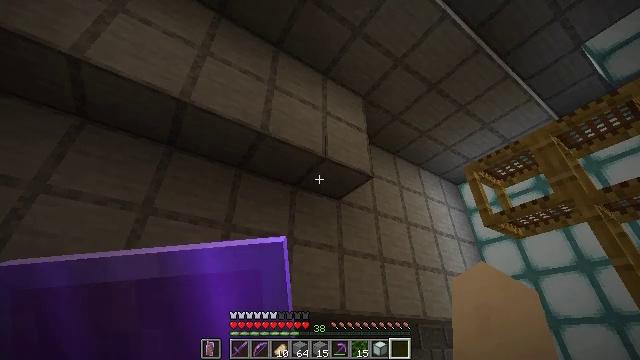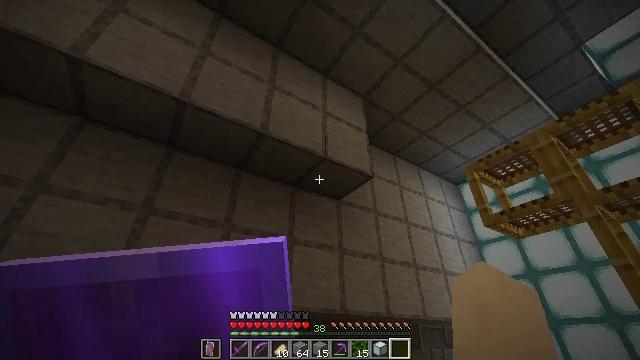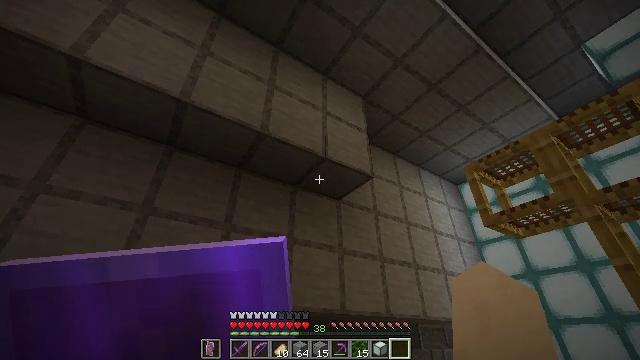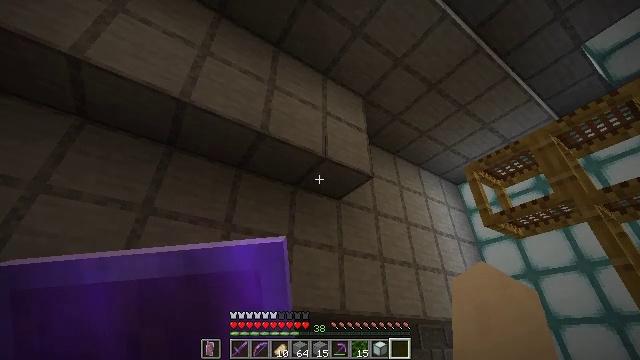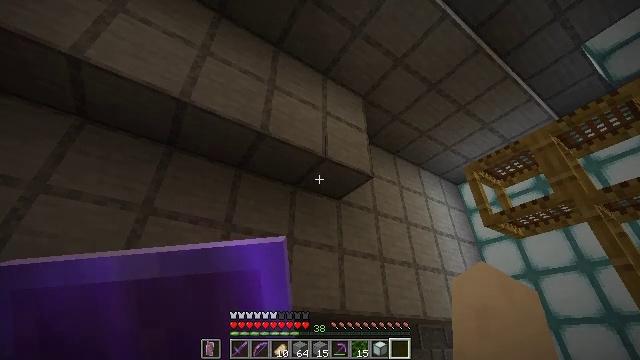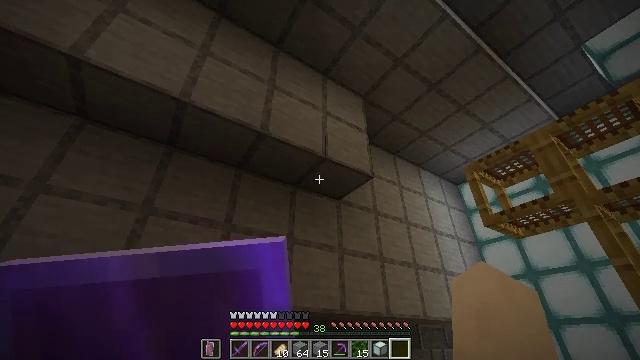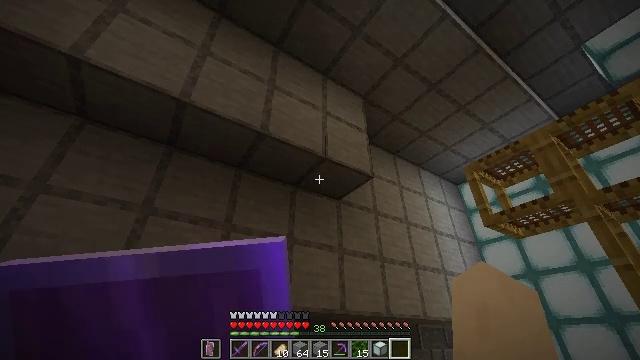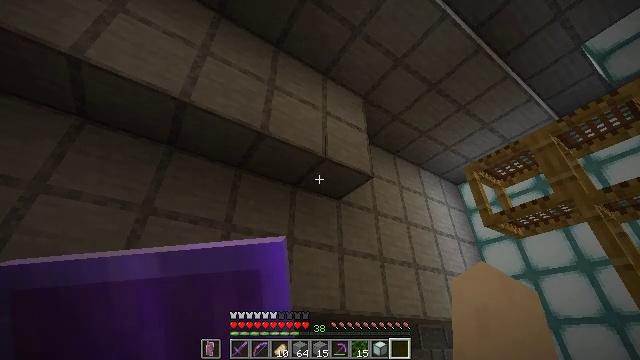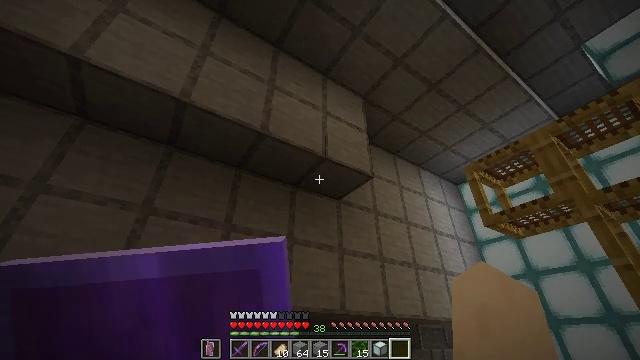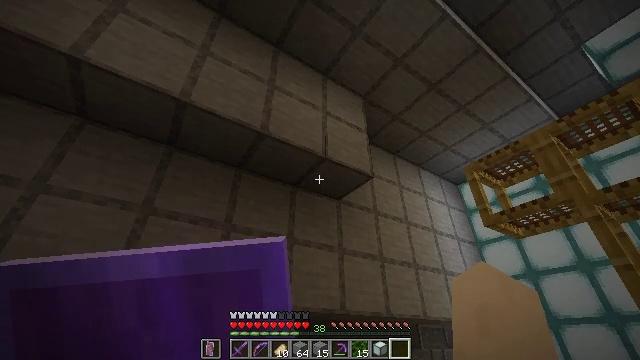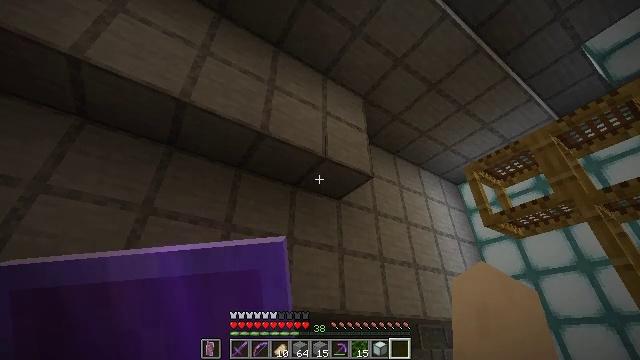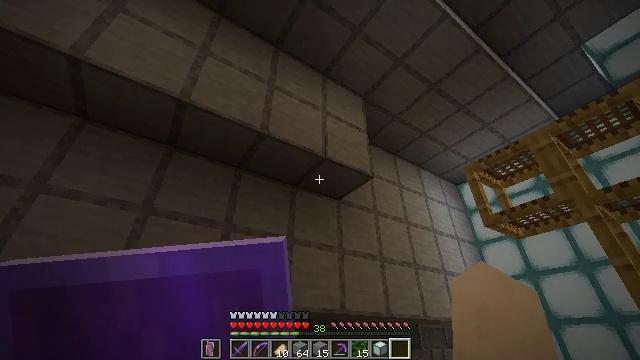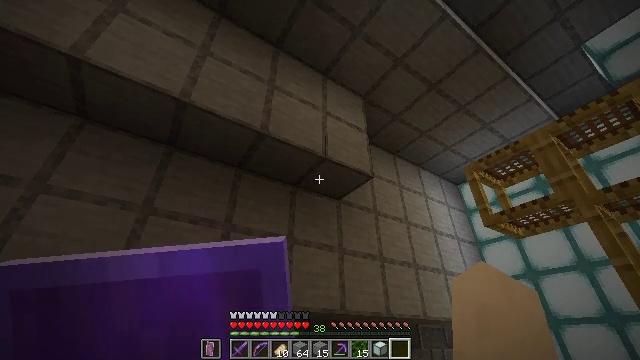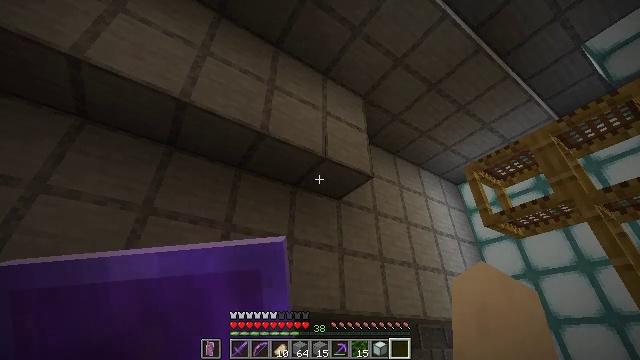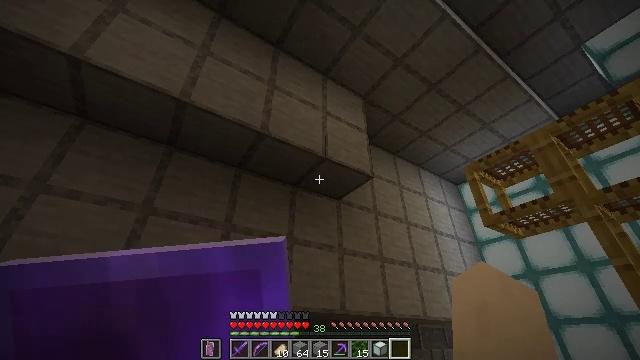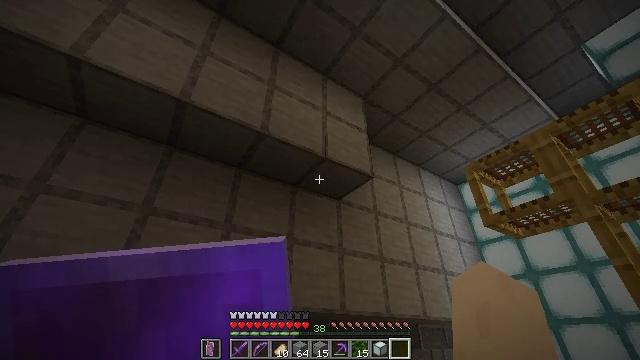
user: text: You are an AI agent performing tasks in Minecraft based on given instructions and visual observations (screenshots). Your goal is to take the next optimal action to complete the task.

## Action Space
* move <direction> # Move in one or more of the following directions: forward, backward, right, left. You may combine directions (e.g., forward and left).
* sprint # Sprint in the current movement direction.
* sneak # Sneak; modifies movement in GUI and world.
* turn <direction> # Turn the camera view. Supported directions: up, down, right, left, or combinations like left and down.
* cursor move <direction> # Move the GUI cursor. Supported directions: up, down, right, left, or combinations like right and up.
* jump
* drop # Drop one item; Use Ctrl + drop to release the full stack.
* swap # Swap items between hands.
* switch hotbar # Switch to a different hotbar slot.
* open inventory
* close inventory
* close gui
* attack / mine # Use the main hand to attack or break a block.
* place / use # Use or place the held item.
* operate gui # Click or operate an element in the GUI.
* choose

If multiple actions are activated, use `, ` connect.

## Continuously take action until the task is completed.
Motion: motion action
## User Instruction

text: Use polished blackstone to craft polished blackstone stairs at the table.
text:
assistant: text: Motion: no_op
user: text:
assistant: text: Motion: no_op
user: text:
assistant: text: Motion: no_op
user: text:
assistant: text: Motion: no_op
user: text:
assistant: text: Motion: no_op
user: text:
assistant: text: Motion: no_op
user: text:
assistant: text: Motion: no_op
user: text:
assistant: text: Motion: no_op
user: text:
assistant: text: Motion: no_op
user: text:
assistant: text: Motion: no_op
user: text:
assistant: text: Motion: no_op
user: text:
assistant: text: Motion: no_op
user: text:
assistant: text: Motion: no_op
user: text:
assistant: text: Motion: no_op
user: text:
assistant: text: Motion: no_op
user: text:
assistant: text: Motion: no_op
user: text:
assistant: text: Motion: no_op
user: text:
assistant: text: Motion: no_op
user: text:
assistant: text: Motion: no_op
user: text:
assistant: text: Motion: no_op
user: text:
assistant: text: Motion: no_op
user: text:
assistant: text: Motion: no_op
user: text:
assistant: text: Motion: no_op
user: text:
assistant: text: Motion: no_op
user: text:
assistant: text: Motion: no_op
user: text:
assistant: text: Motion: no_op
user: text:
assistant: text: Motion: no_op
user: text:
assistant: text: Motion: no_op
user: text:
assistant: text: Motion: no_op
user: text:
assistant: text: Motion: no_op